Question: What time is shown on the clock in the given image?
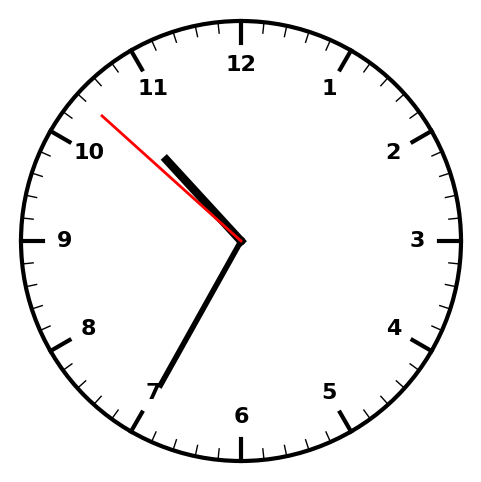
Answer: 10:34:52